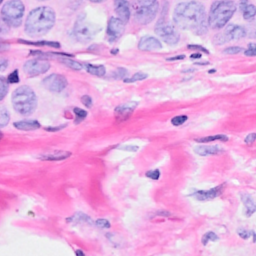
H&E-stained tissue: Breast